Question: So,
I run a Minecraft server and have a website on separately hosted server. I use a bukkit plugin which sends a value to the database when the player joins. This stored as [BLOB - 1 B] (image below), which is a binary value, so I conevert it into hexadecimal then check its value. As its boolean it can either be 00 - false or 01 - true. But when using my if statements to check what the value is, if the value is 00 it still says online...

But when I use this code on my webserver:
'''
<form action="skript2.php" method="get">
<input type="text" name="user" />
<input type="submit" name="submit" value="Username" />
</form>
<?php
$uname = $_GET['user'];
$con=mysqli_connect("#####","#####","#####","#####");
// Check connection
if (mysqli_connect_errno()) {
echo "Failed to connect to MySQL: " . mysqli_connect_error();
}
$result = mysqli_query($con,"SELECT * FROM 'variables21' WHERE name='db_sdb.$uname.onlinemode'");
if($row = mysqli_fetch_array($result)) {
$val = $row['value'];
$str = bin2hex("$val");
echo "$str";
if ($str = 01) {
echo "<body bgcolor="green">";
echo "<font color="white"><img src="https://minotar.net/helm/$uname/32"> -- $uname is online!</font>";
}
if ($str = 00) {
echo "<body bgcolor="red">";
echo "<font color="white"><img src="https://minotar.net/helm/$uname/32"> -- $uname is offline!</font>";
}
}
mysqli_close($con);
?>
'''
Details where they're ##### is private, such as passwords etc.
The connection works just fine, other wise it return an error saying can't connect.
So why aren't my IF functions working?
Thanks! :)
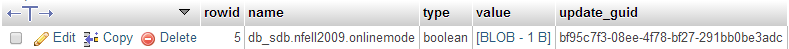
Answer: you need == operator
'''
if ($str == 1) {
}
'''
in Your view
'''
if ($str == 1) {
echo "<body bgcolor="green">";
echo "<font color="white"><img src="https://minotar.net/helm/$uname/32"> -- $uname is online!</font>";
}
'''
For ZERO you can use === operator
'''
if ($str === 0) {
echo "<body bgcolor="red">";
echo "<font color="white"><img src="https://minotar.net/helm/$uname/32"> -- $uname is offline!</font>";
}
'''